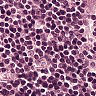
Metastatic tissue present: no